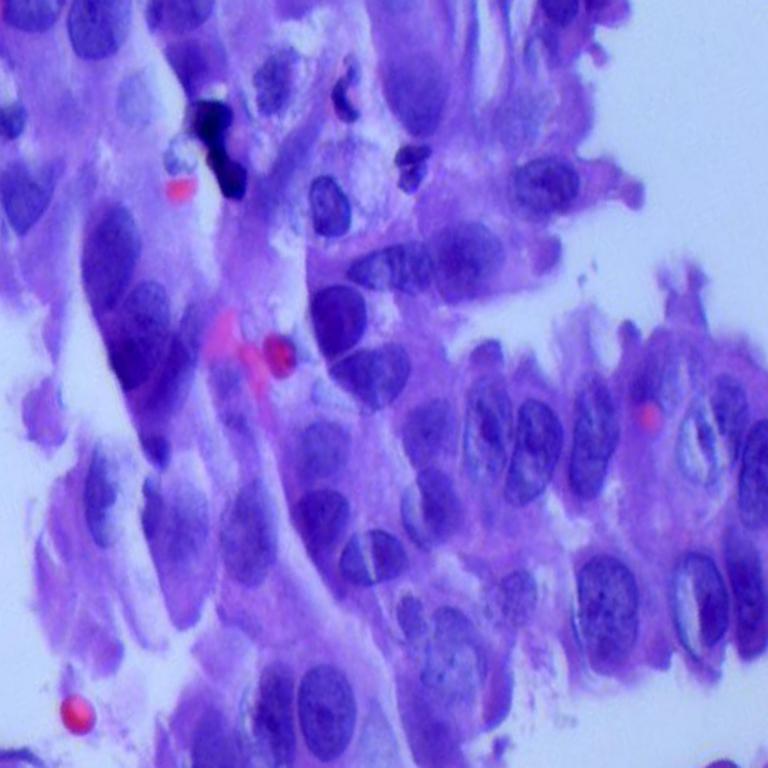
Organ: lung
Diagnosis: adenocarcinomas